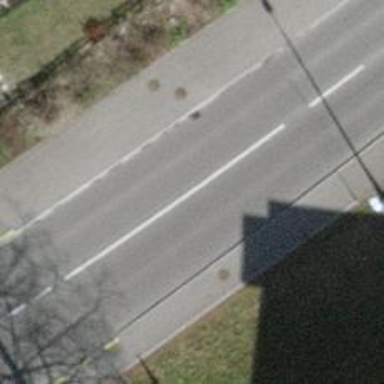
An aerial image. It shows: Primary highway with asphalt surface. There are separate sidewalks on both sides.